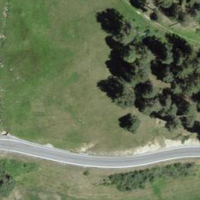
EUNIS habitat code: 26
Species observed at this site:
Stachys recta
Equisetum variegatum